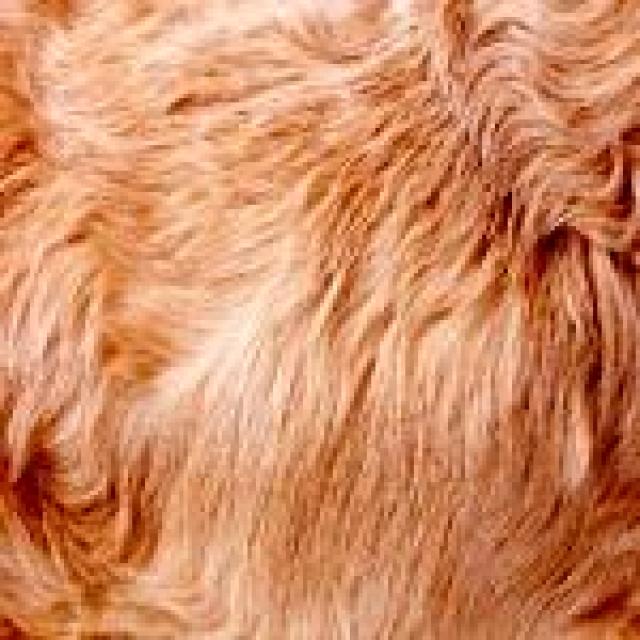
Healthy canine skin — no visible lesions, inflammation, or abnormalities. The skin and coat appear normal.